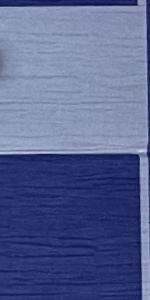
Label: Empty